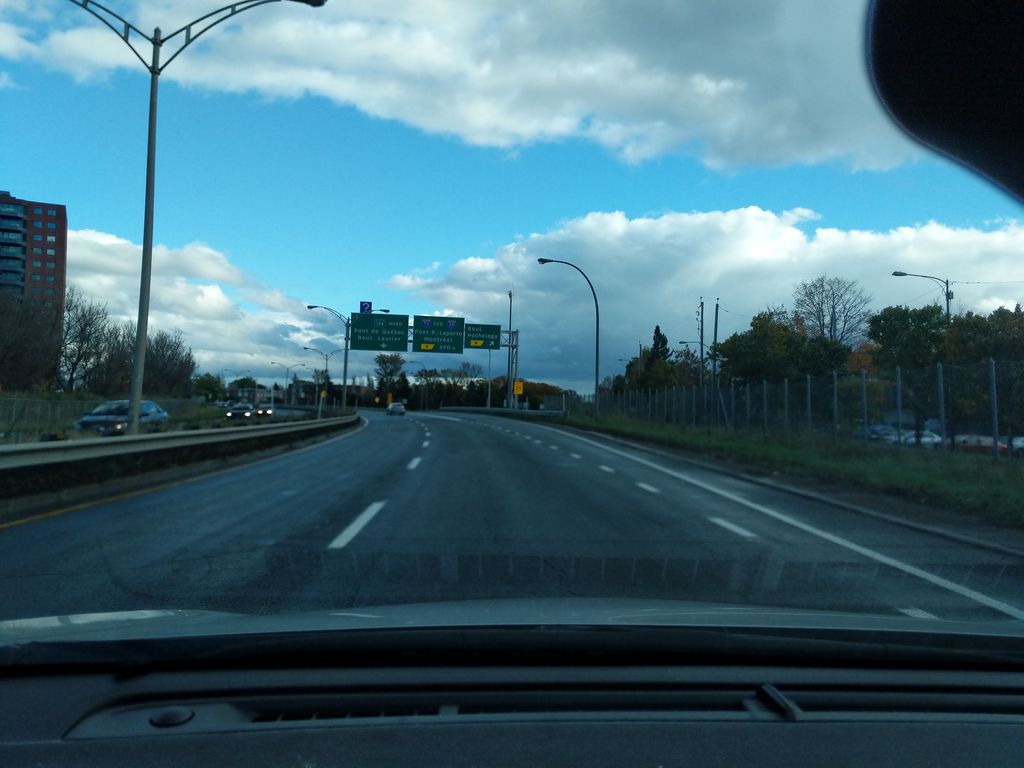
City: quebec_city